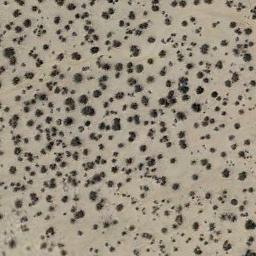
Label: chaparral